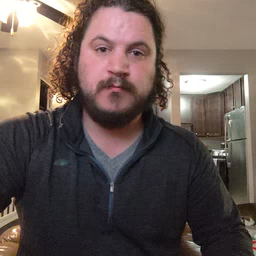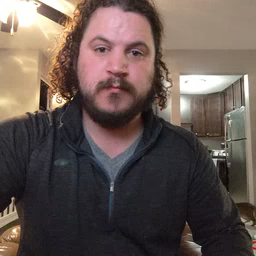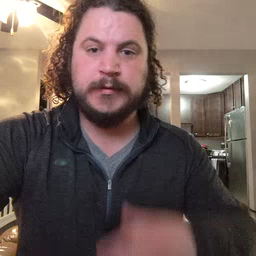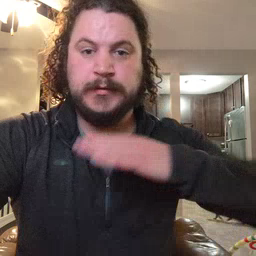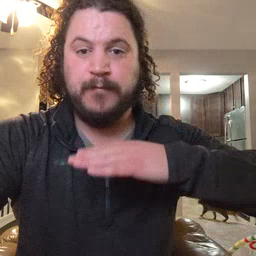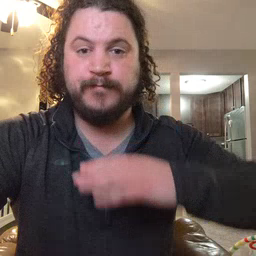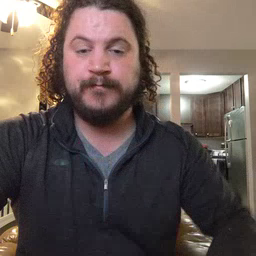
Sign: table